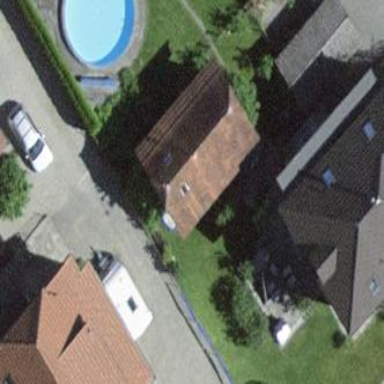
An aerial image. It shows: Barn.